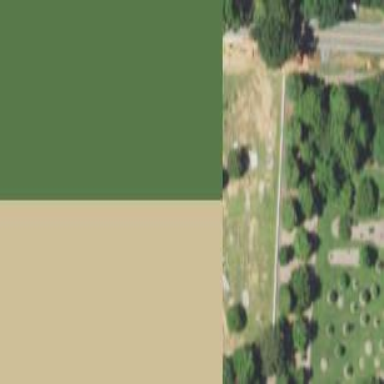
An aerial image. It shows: Cemetery.